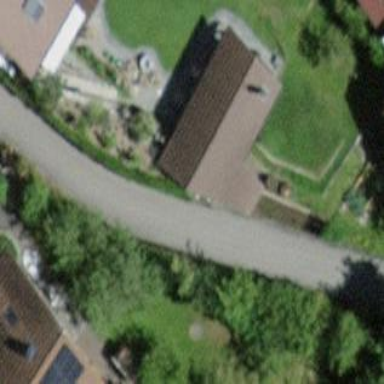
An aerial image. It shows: Shed.